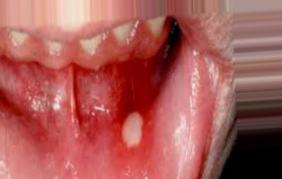
Condition: Mouth Ulcer